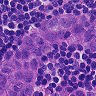
Metastatic tissue present: yes